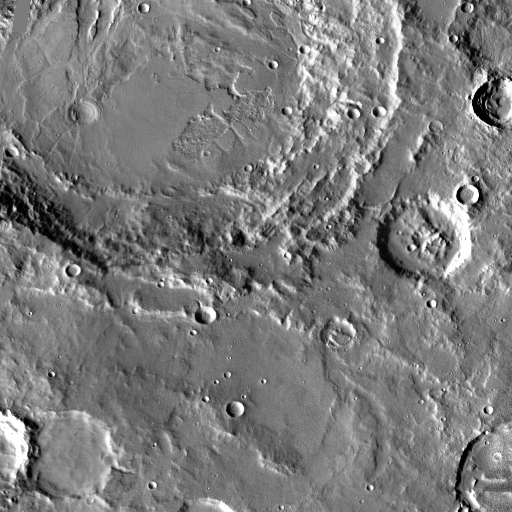
Crater classes present: Background, Other, Layered, Buried